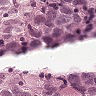
Metastatic tissue present: yes